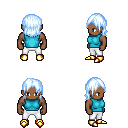
a pixel art fantasy rpg character, male body template, human, dark skin, teal sleeveless shirt, white pants, white cyan long bangs hairstyle, gold boots, four views (front, back, left, right), 2x2 character sprite sheet, small pixel art, hard edges, no anti-aliasing